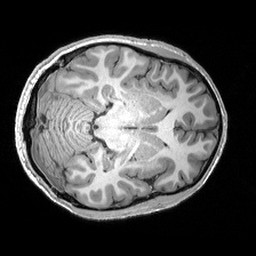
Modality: T1w
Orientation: axial
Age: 26
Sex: male
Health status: healthy
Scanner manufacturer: siemens
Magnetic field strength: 3 T
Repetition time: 2.53 s
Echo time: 0.00288 s